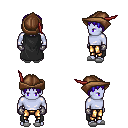
a pixel art fantasy rpg character, male body template, dark elf, purple skin, black cape, gold greaves, blue plain hairstyle, leather cap, metal gloves, white slippers, four views (front, back, left, right), 2x2 character sprite sheet, small pixel art, hard edges, no anti-aliasing